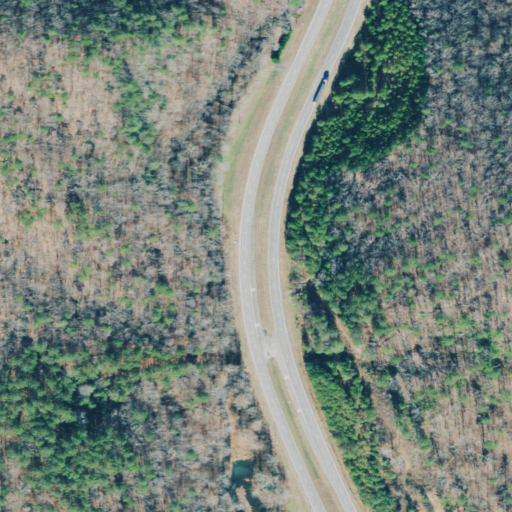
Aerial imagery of gap in Georgia named The Narrows containing deciduous forest, evergreen forest, mixed forest, open development, medium intensity development, low intensity development, and high intensity development